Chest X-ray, PA view. Patient: 44 years old, sex F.
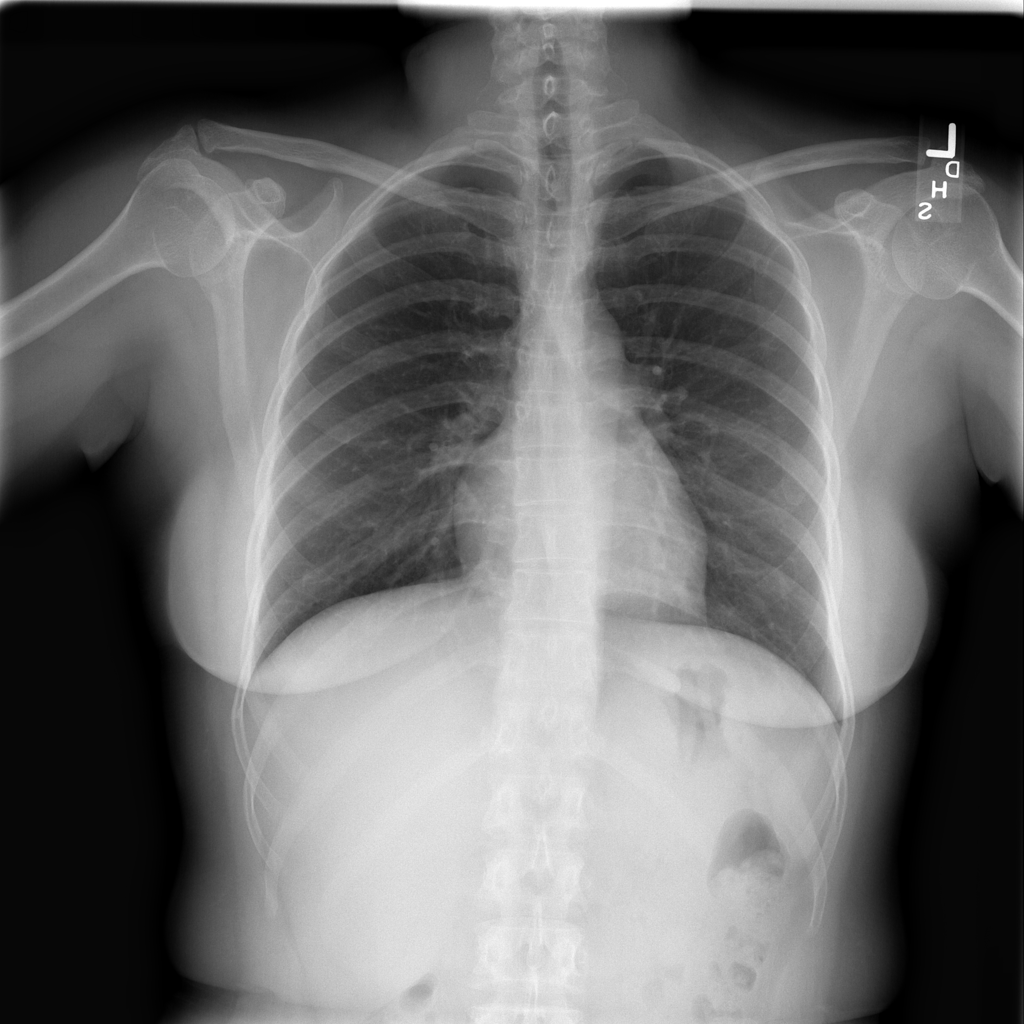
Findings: No Finding